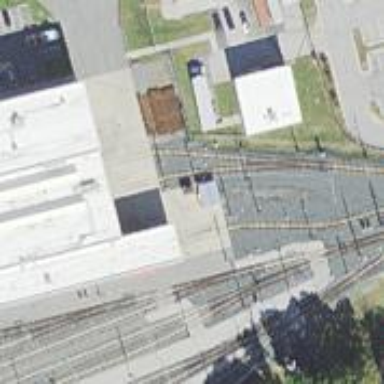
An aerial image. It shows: Light rail yard with electrified contact lines.